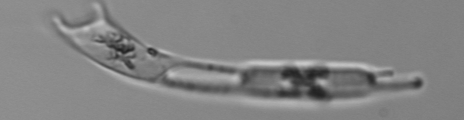
Label: Eucampia